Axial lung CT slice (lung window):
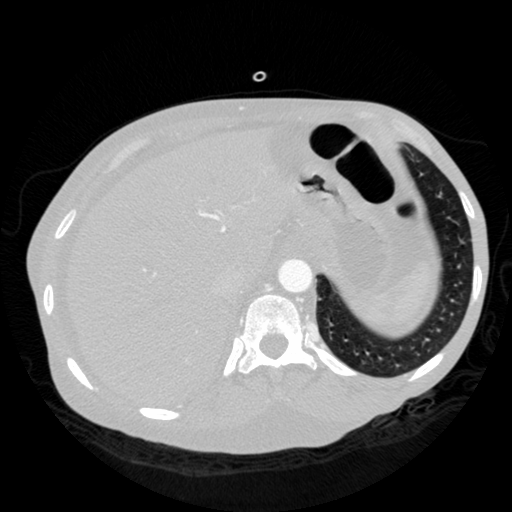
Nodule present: no